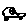
Label: car